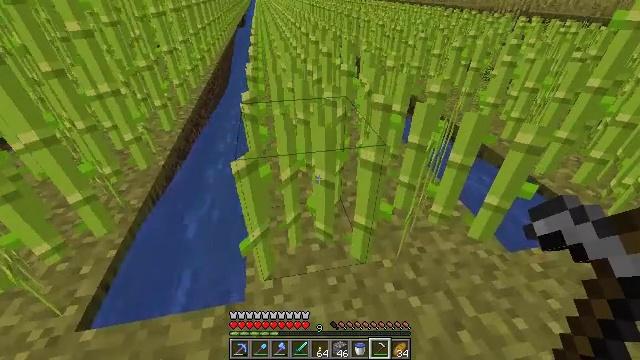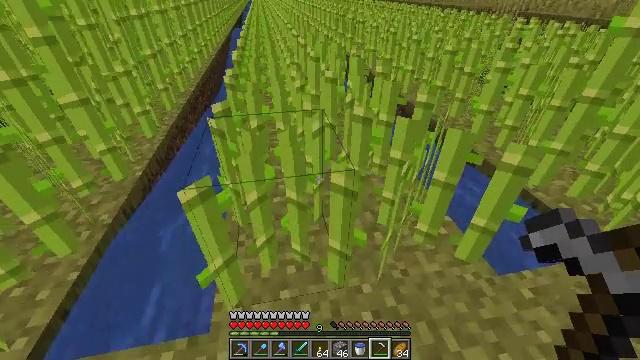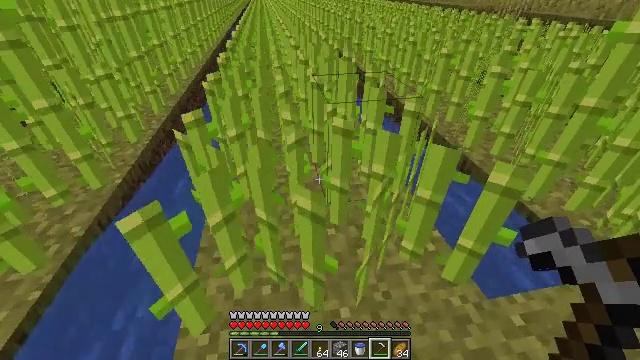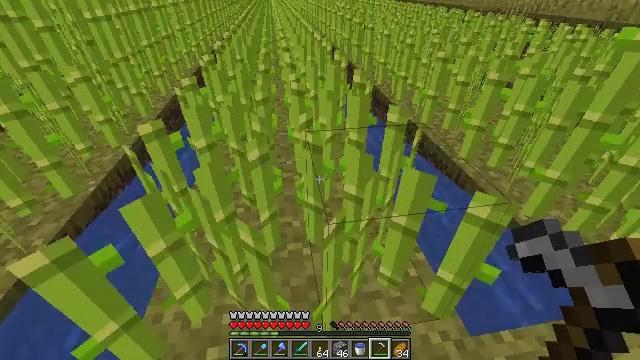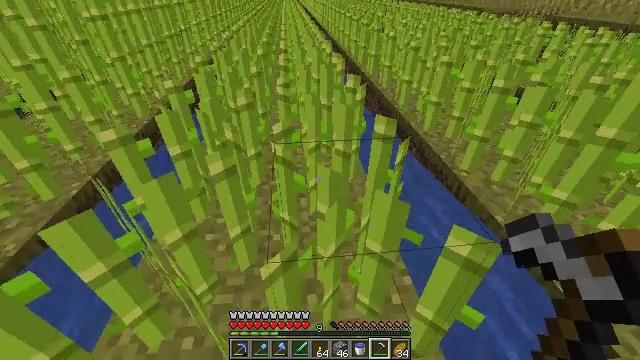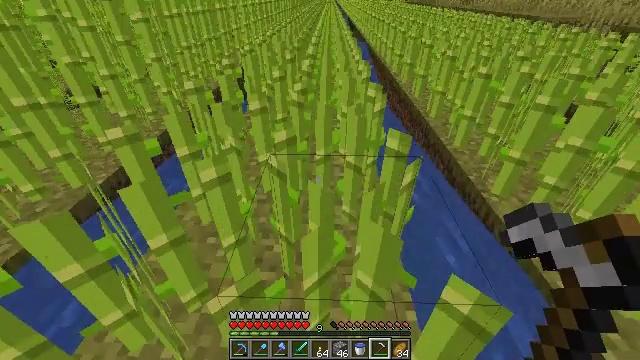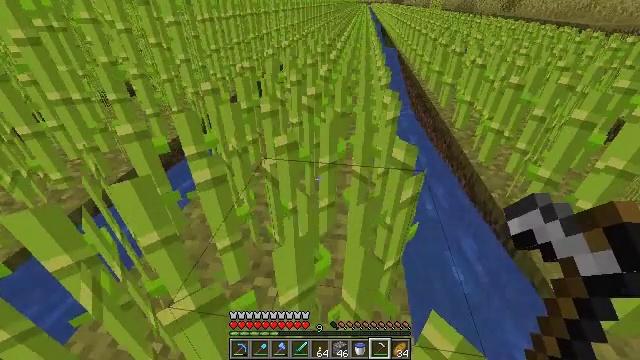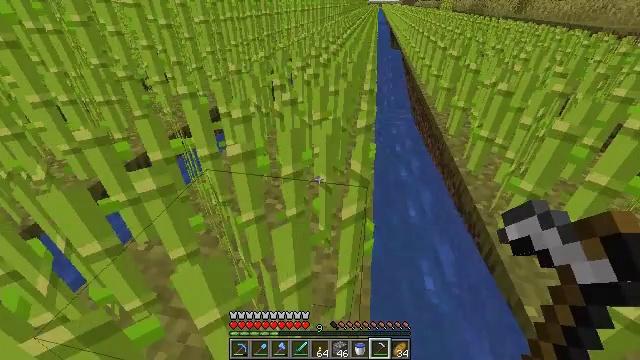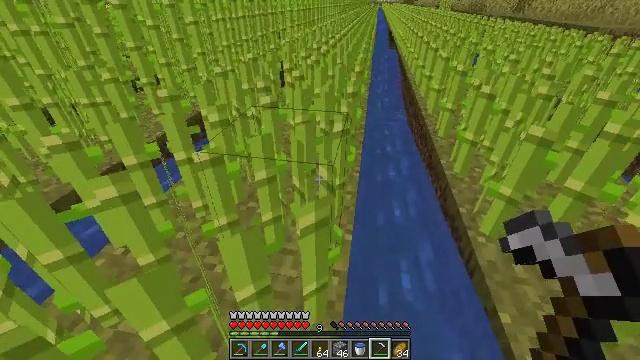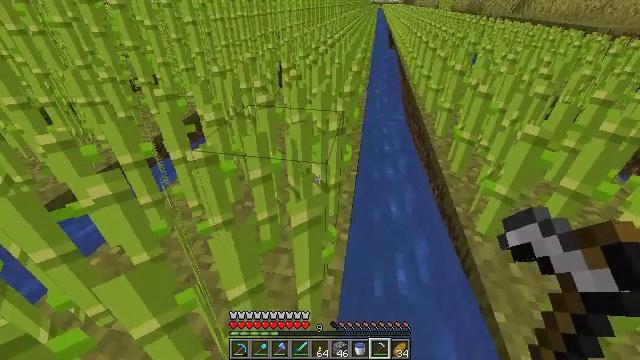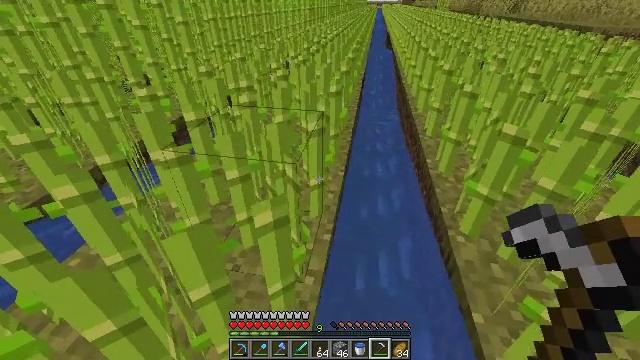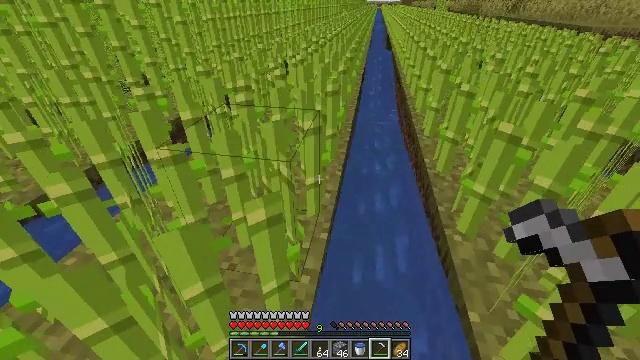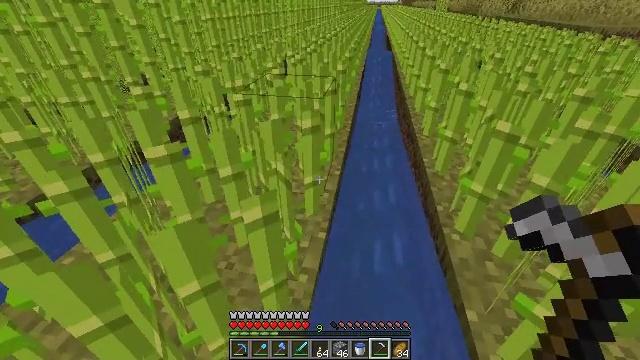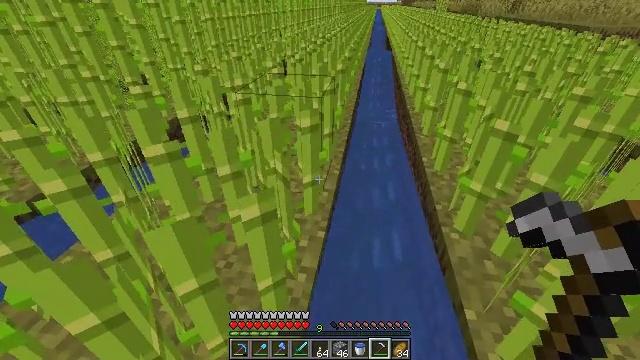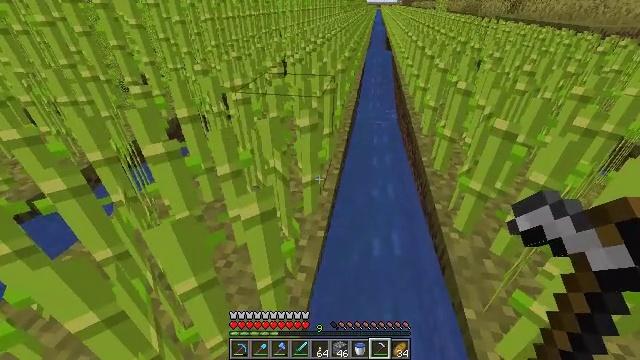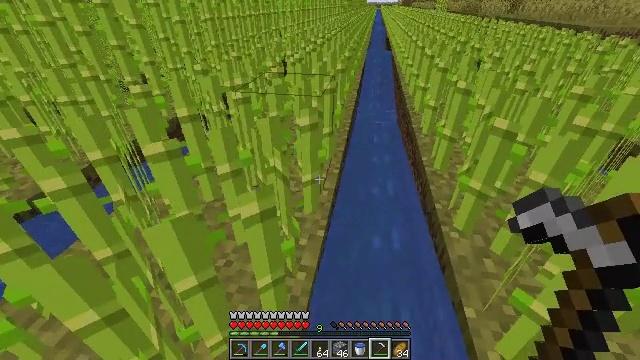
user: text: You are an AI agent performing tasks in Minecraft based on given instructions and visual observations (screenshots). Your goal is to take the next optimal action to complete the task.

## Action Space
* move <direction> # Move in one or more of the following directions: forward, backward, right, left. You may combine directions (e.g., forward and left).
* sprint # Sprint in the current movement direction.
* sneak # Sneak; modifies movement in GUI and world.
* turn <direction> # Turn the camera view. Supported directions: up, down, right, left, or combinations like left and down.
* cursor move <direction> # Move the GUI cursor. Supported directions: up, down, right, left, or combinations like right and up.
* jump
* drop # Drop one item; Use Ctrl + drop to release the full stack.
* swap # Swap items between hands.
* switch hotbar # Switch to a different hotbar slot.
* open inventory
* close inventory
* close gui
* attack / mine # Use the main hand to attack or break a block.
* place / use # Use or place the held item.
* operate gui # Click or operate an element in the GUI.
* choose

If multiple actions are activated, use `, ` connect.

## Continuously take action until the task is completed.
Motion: motion action
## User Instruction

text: Mine the sugar cane near rivers.
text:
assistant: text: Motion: move forward and move right
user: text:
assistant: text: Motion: move forward and move right
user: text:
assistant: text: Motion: move forward and move right, turn left
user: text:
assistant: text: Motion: move forward and move right, turn left
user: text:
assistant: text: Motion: move forward and move right, turn left
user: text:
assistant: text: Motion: move right, turn left
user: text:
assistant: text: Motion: move right, turn left
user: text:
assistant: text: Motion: move right
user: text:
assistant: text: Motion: no_op
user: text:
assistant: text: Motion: no_op
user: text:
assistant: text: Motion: no_op
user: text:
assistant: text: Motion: no_op
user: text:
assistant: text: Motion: no_op
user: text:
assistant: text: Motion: no_op
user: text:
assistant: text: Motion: no_op
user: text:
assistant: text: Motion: no_op
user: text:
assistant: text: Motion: move left
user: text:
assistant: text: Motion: move left
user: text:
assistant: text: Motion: move back and move left, turn up
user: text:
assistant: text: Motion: move back and move left, turn up
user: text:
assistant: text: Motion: move back and move left, turn left and up
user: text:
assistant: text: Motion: move back and move left, turn left and up
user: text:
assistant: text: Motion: move back and move left, turn left and up
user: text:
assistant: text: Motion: move left, turn up
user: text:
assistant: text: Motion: move left
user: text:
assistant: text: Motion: move left
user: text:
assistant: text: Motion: move left
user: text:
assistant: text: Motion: move left
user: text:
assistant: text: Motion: move left
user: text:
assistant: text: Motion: move left